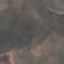
Land use / land cover class: HerbaceousVegetation